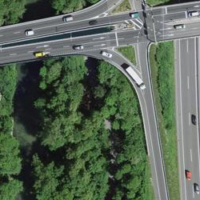
EUNIS habitat code: 57
Species observed at this site:
Turdus merula